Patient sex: M
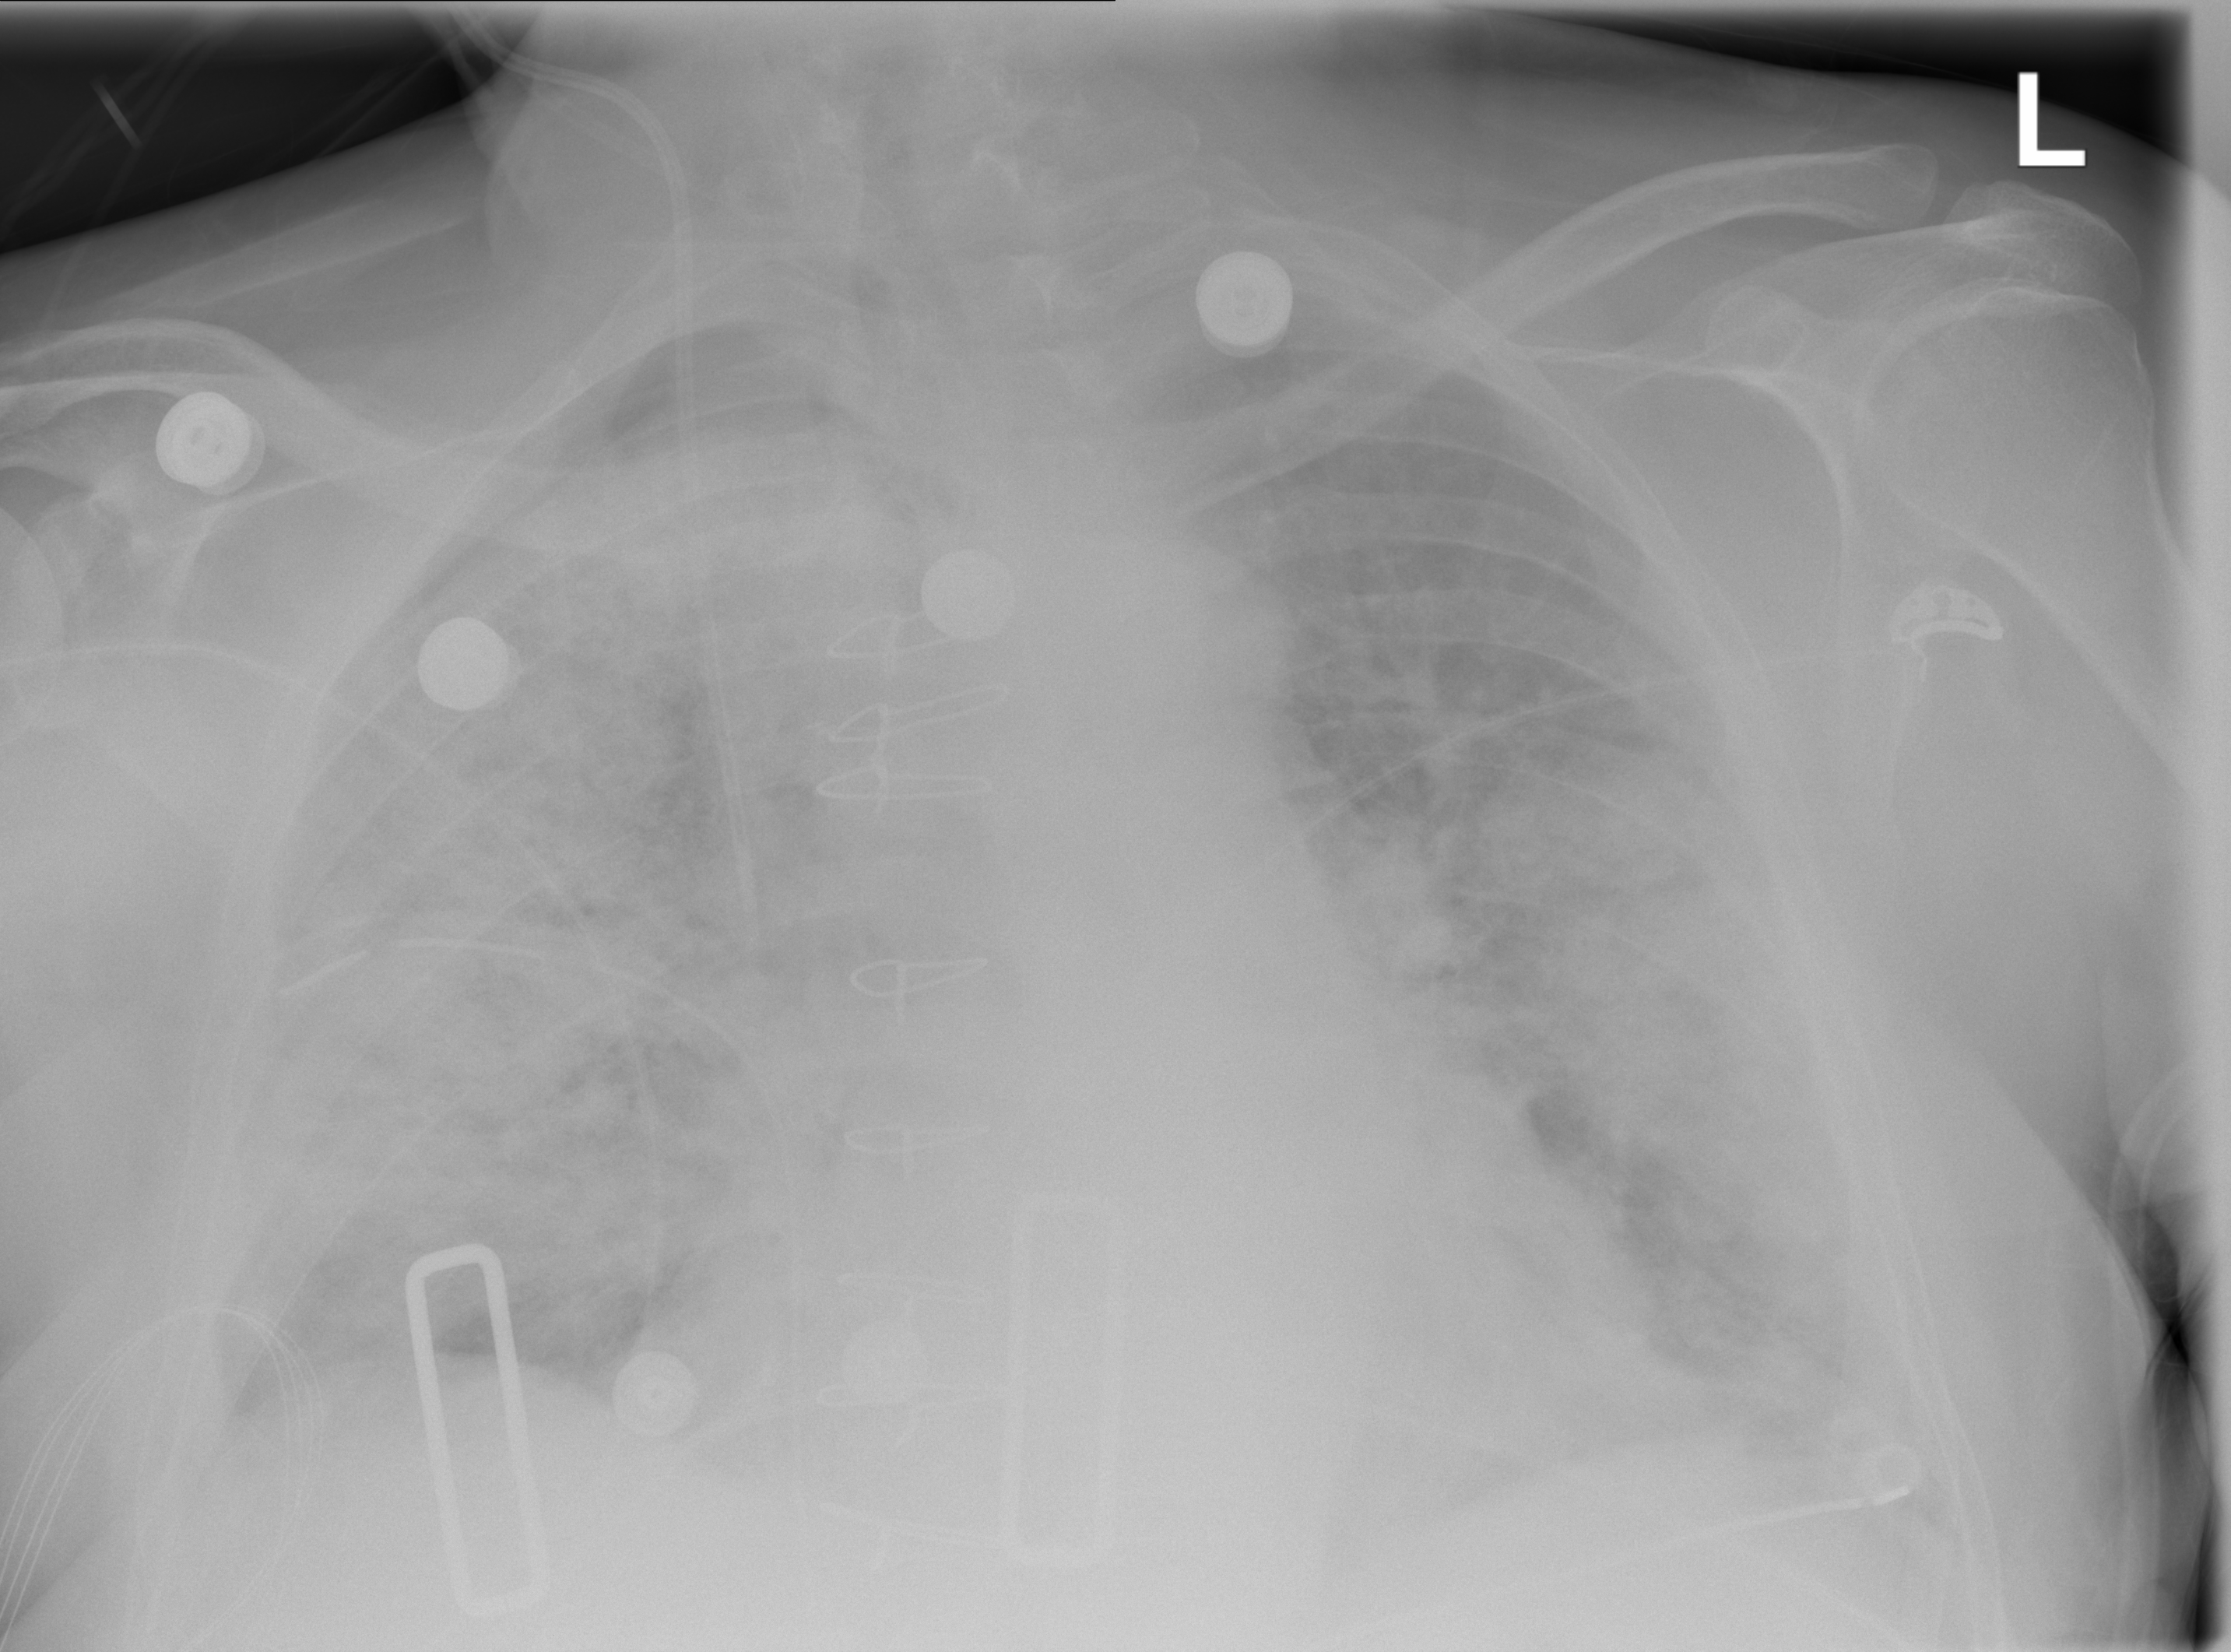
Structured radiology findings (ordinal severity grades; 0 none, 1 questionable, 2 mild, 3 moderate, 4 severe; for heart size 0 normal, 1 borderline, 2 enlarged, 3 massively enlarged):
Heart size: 2
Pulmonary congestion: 2
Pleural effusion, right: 2
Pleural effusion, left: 2
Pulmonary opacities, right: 4
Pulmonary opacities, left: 4
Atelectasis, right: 3
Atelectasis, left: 3